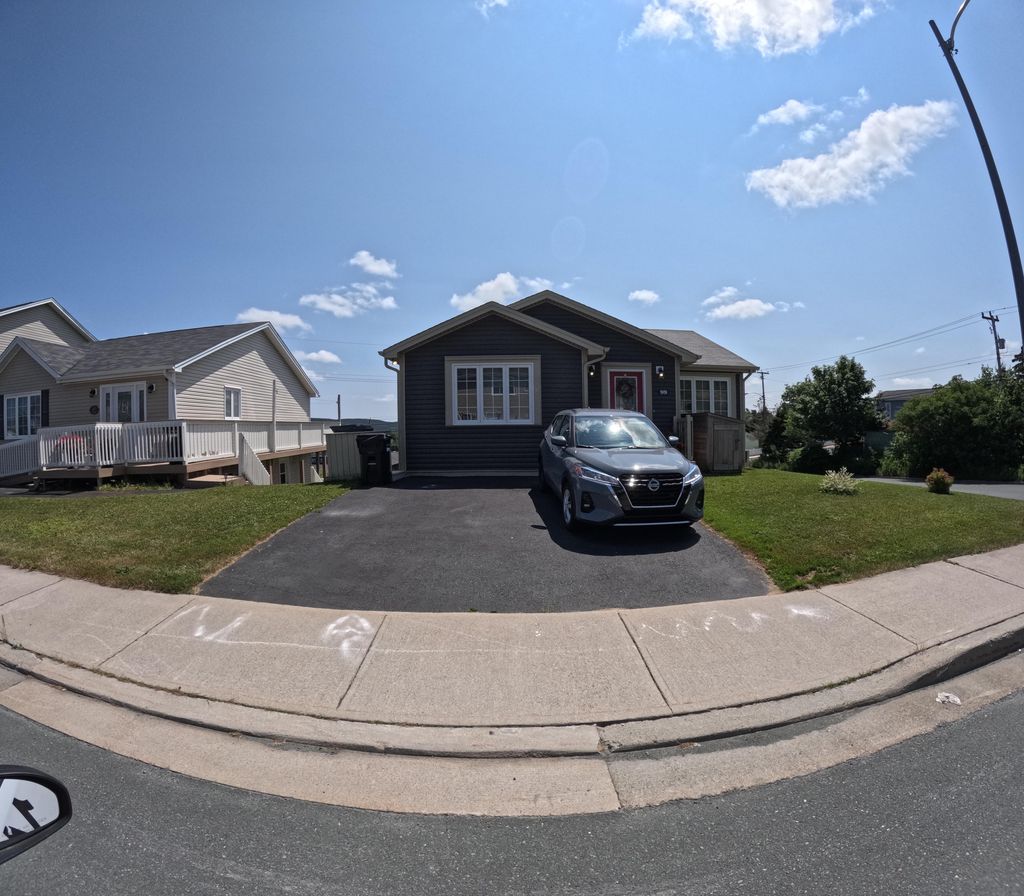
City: st_johns